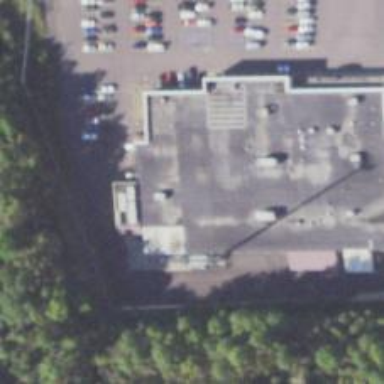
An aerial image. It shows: Supermarket.